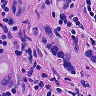
Metastatic tissue present: yes